Interaction volume radius: 5 \u00c5
Interaction volume height: 20 \u00c5
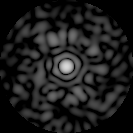
Disorder parameter: 0.8254